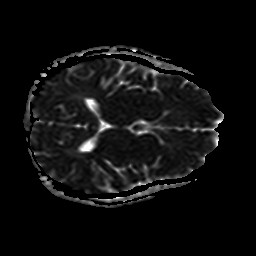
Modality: ADC
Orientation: axial
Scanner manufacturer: philips
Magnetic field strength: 1.5 T
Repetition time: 2.876 s
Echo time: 0.06152 s